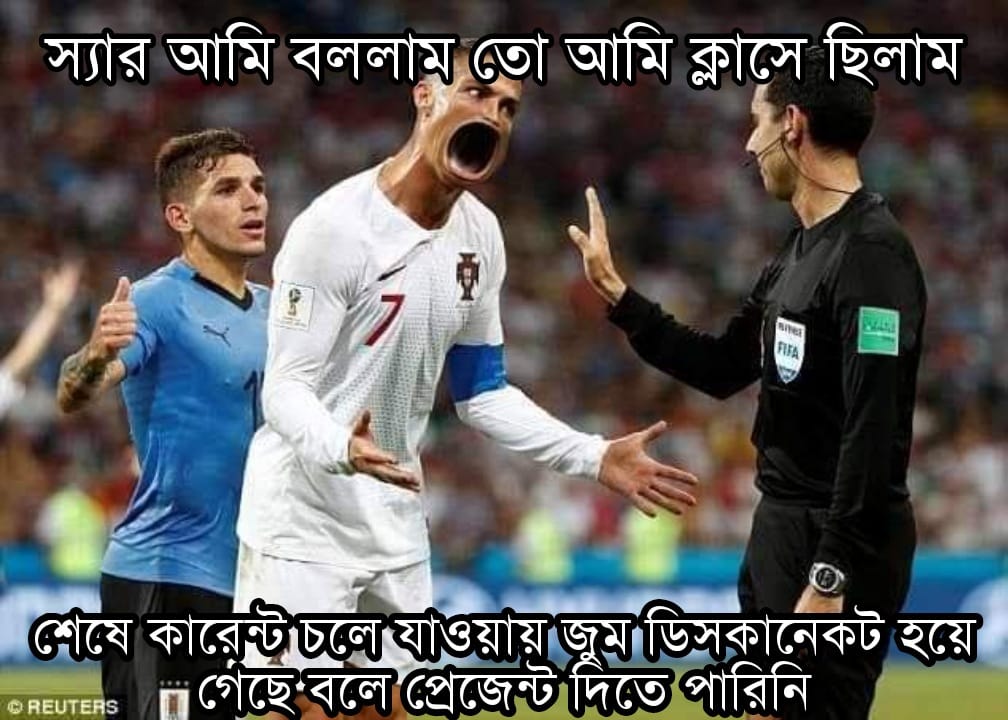
Caption: স্যার আমি বললাম তো আমি ক্লাসে ছিলাম    শেষে কারেন্ট চলে যাওয়ায় জুম ডিসকানেকট হয়ে গেছে বলে প্রেজেন্ট দিতে পারিনি
Label: non-hate